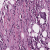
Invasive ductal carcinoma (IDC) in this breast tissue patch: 1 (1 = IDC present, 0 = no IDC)